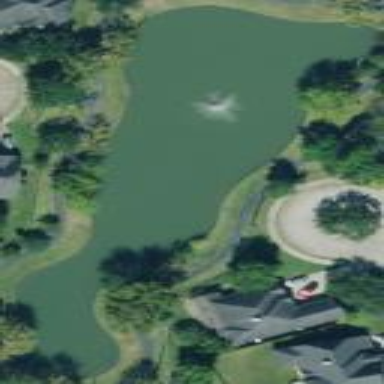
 creating natural and serene environment."